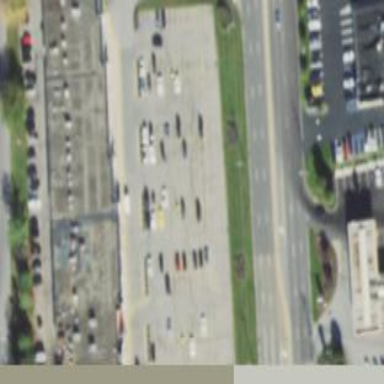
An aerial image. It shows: Parking area with surface.